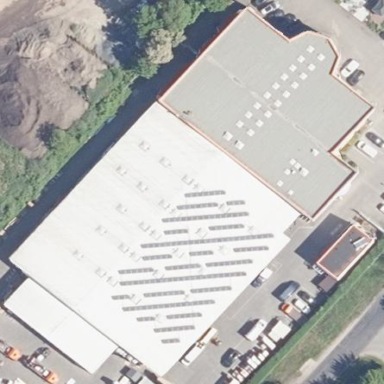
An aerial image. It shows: Commercial building.